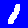
Digit: 1